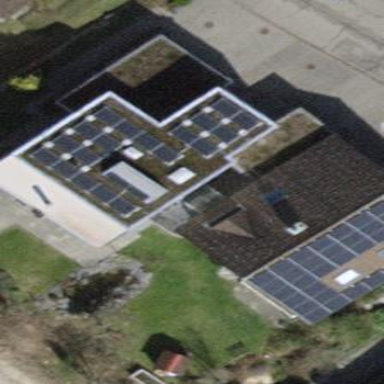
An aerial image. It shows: Solar power generator using photovoltaic method with solar photovoltaic panel types.